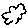
Label: cloud